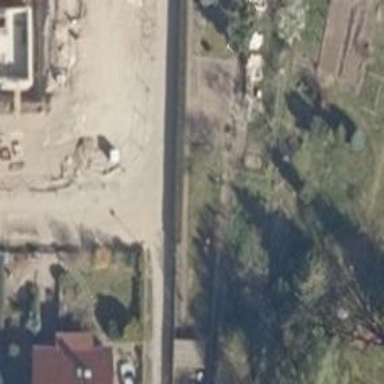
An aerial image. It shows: Residential road without sidewalk.